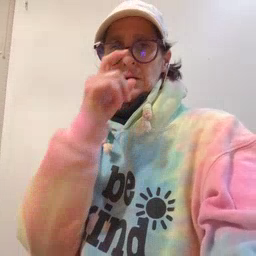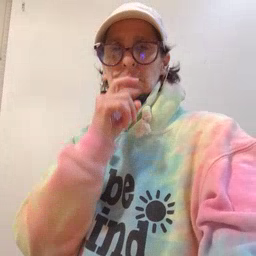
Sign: doll